Question: How to handle background services with Android Oreo?
i had created intentservices and services background but due to android Oreo limitation the services stopped when the app closed
WhatsApp app works in background on android 8.1 ?
Check this image:

Also, the broadcast receiver is not working when the app is closed
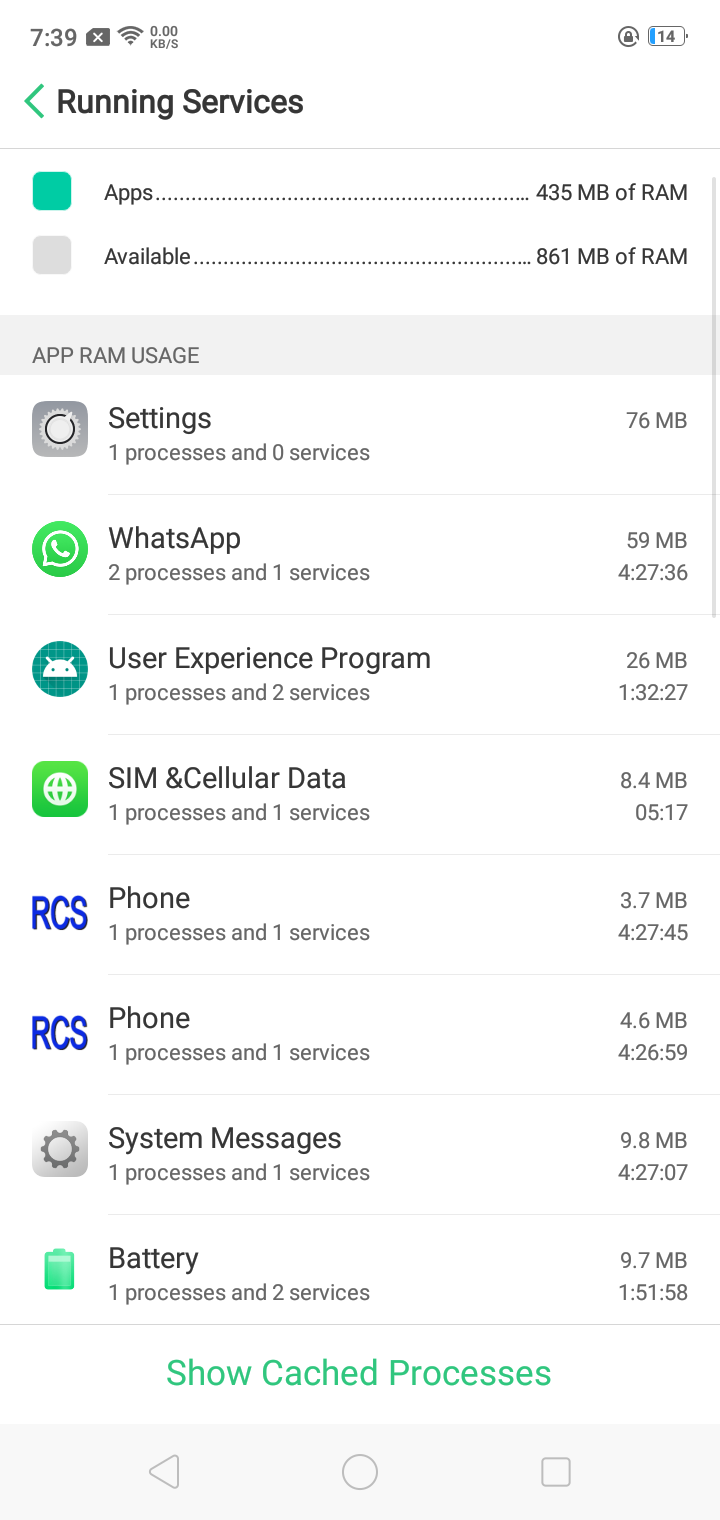
Answer: - Best option is to use service or Intent Service if you need to some task when application is open or in the stack.
- If you want to perform some long running periodic operation then best option is to use Jobservice running in background and Jobscheduler implementation to schedule that jobservice. Android O and above JobScheduler is recommended for background operations.